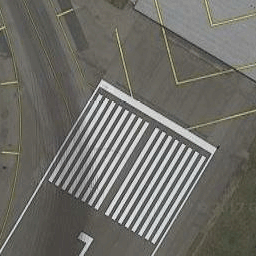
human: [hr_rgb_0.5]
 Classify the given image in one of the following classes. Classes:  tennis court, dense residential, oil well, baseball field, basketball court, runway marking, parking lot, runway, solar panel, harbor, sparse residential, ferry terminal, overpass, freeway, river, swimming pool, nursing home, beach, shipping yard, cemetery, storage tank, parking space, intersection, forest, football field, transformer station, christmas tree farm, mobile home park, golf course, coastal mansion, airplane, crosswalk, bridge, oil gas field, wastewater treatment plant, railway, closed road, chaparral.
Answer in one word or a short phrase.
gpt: runway